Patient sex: F
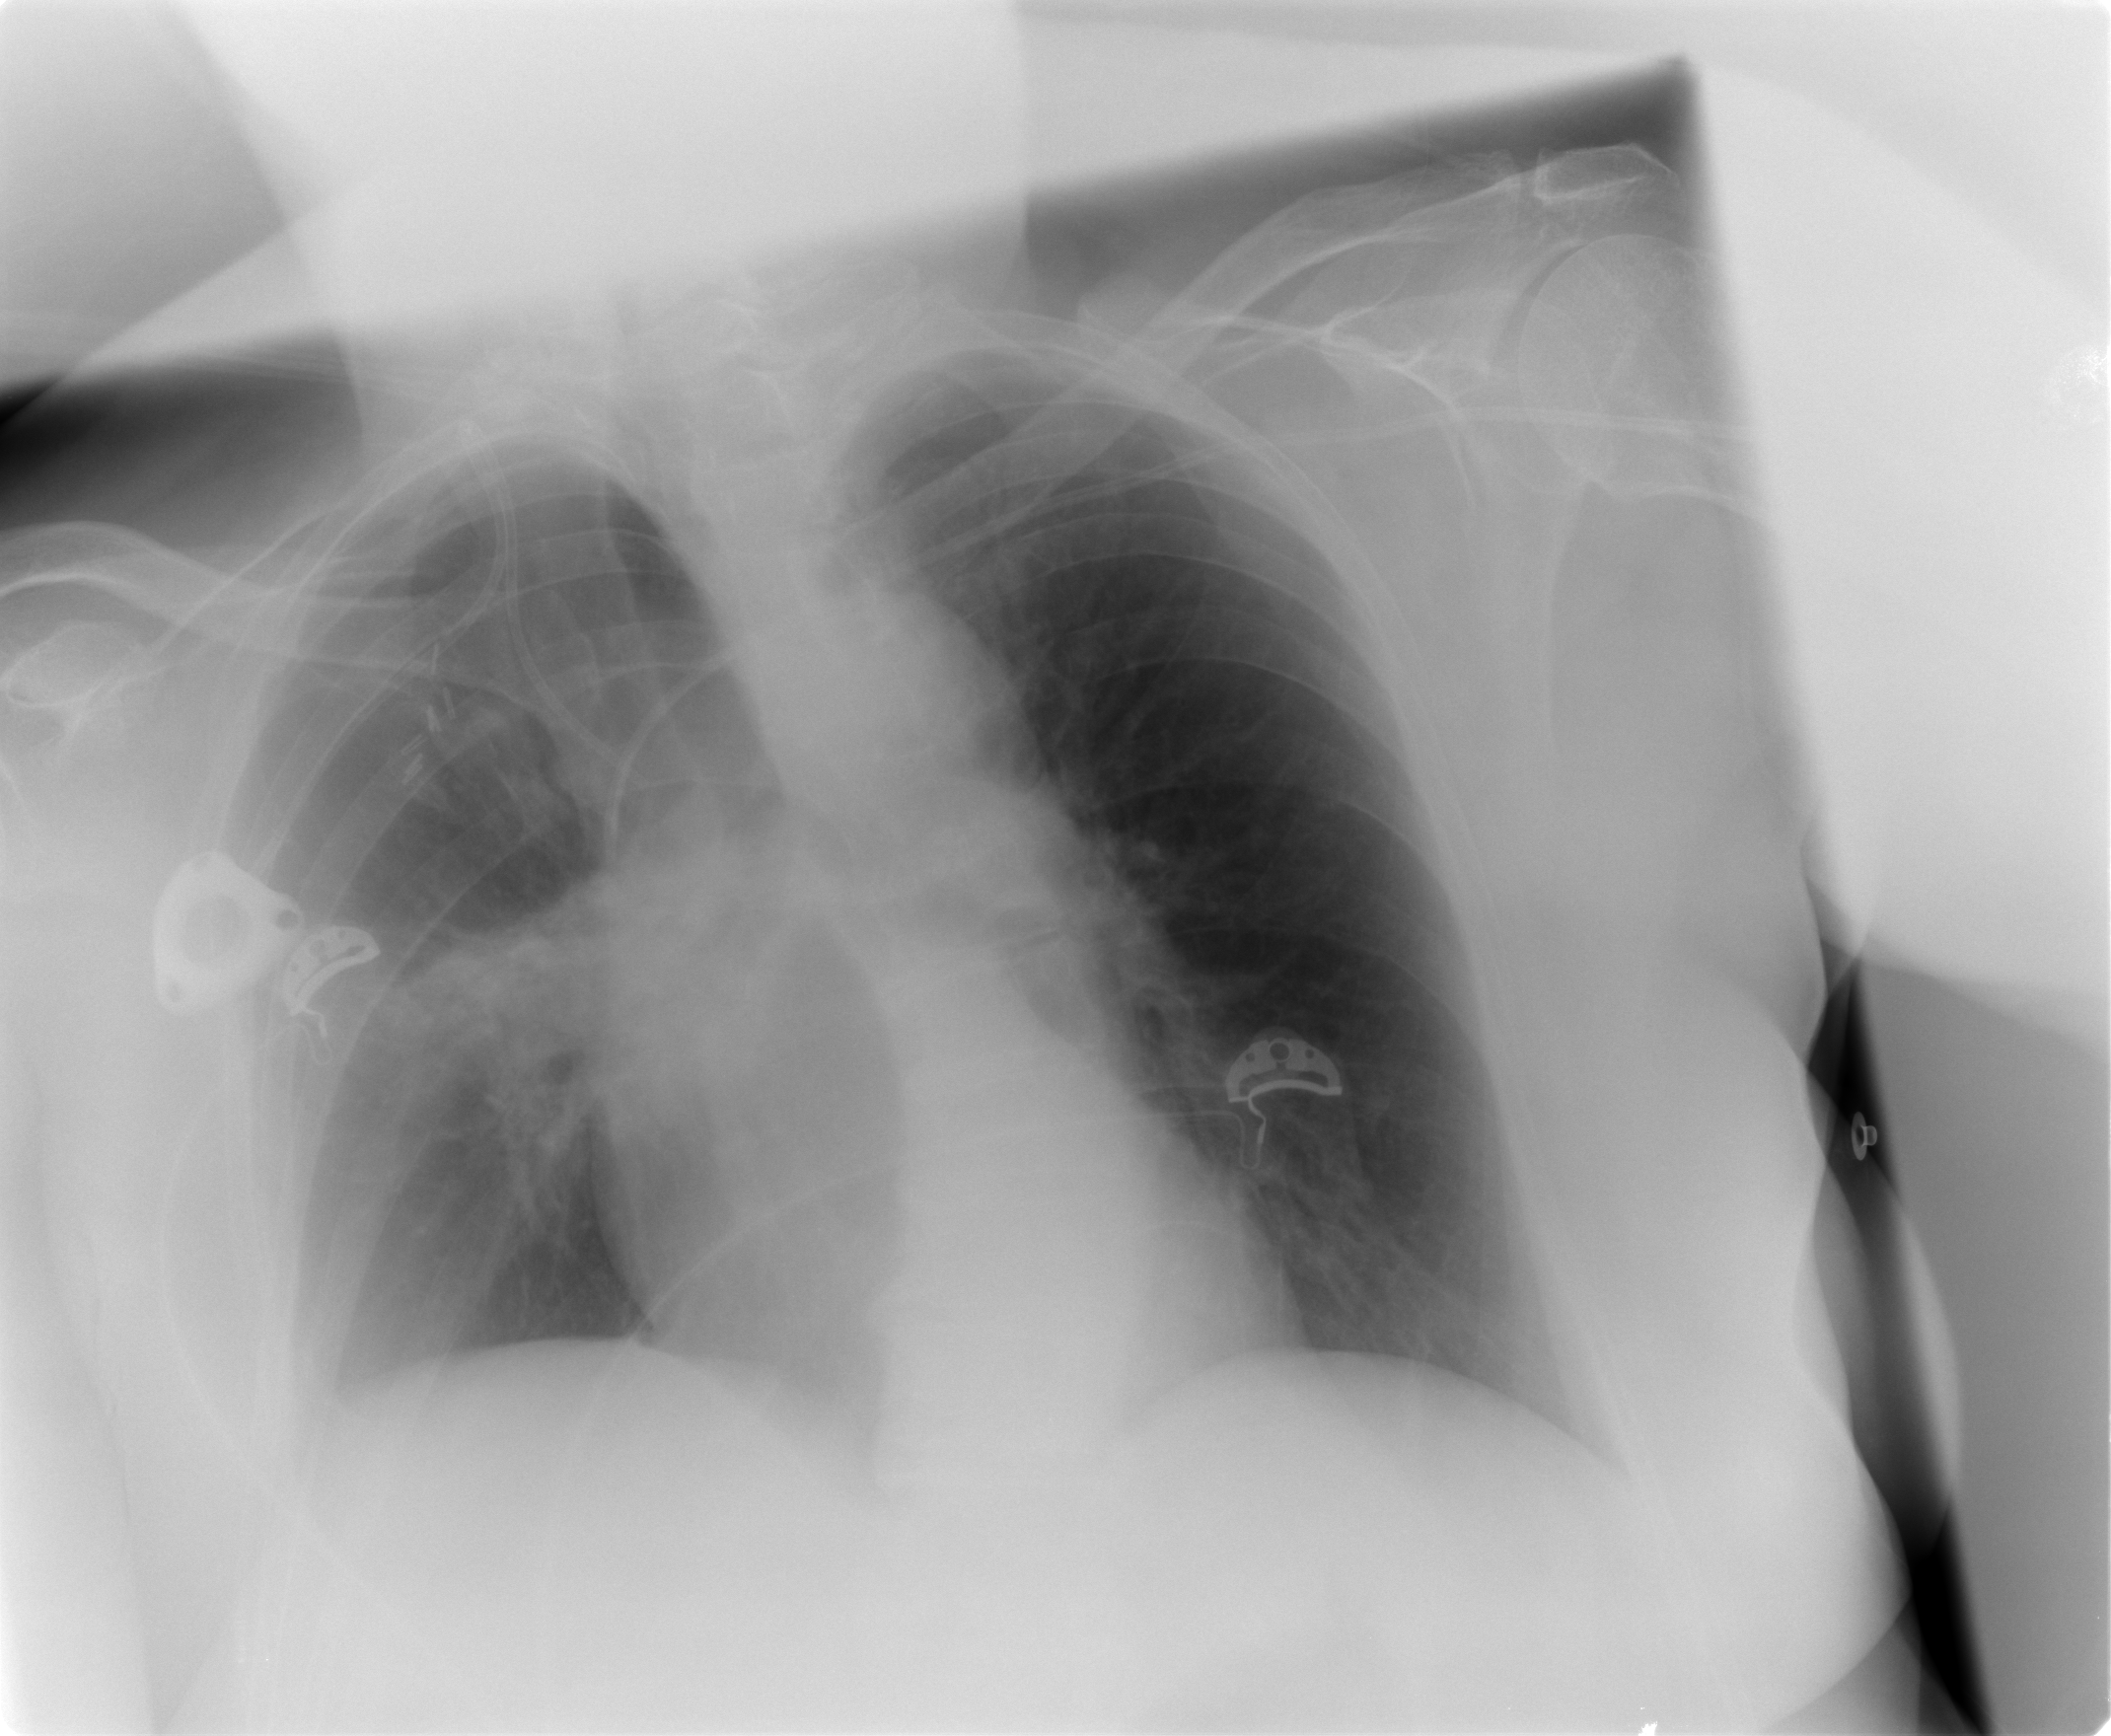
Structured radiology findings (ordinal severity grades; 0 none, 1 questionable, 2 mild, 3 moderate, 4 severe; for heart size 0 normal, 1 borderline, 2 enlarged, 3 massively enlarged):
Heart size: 0
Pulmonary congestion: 0
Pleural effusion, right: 2
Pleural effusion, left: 0
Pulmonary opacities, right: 0
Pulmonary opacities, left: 0
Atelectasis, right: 0
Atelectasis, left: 0